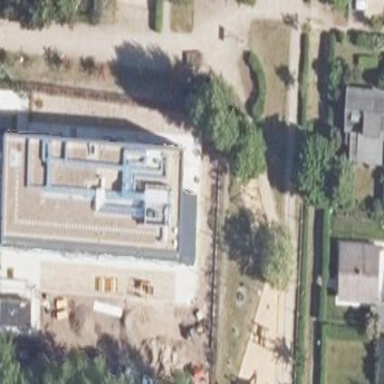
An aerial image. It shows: Kindergarten building.